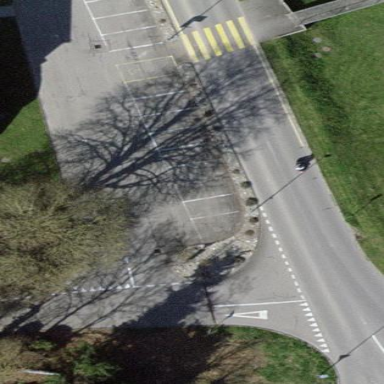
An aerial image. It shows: Parking area with asphalt surface.